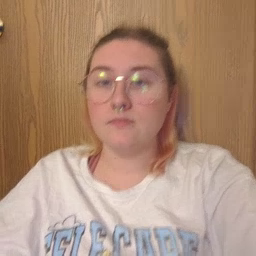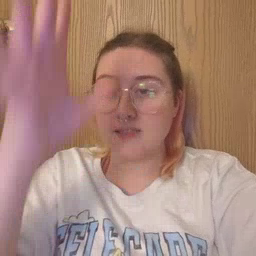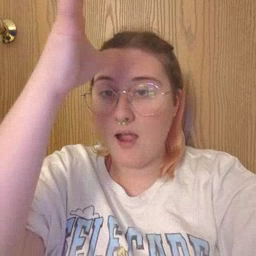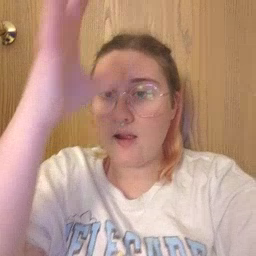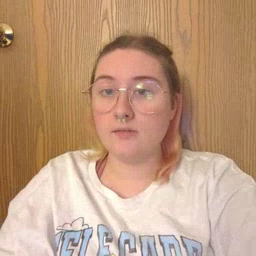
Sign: dad